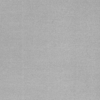
Label: dusty